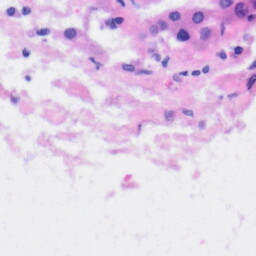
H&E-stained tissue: Liver